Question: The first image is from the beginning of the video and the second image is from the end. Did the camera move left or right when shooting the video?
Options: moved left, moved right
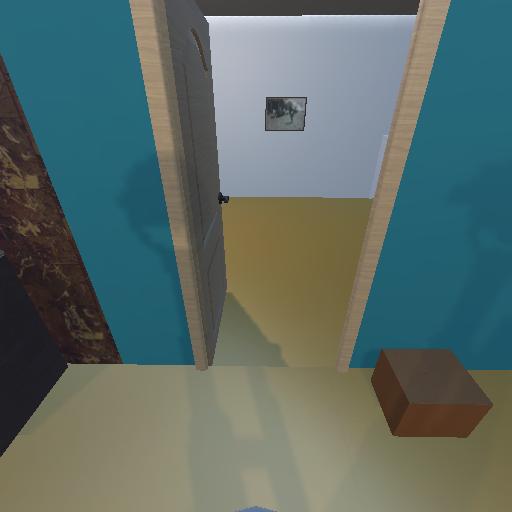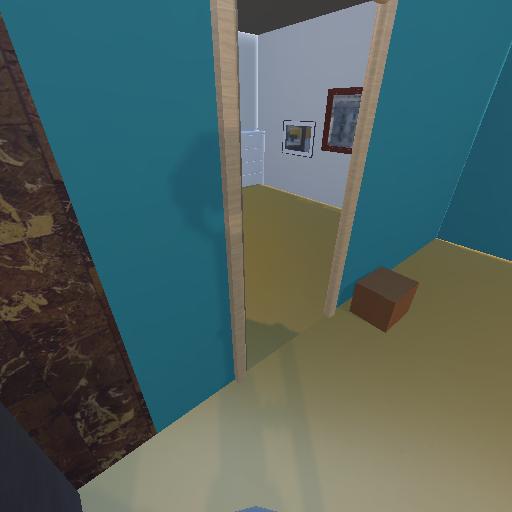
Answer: moved left